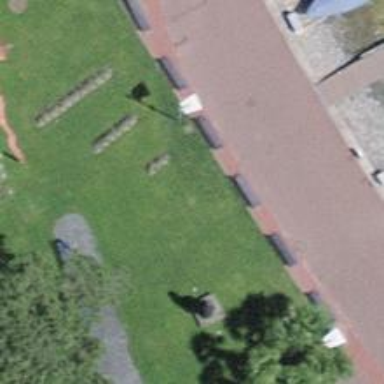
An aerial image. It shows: Bench.